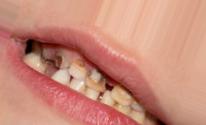
Condition: Caries